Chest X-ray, AP view. Patient: 53 years old, sex F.
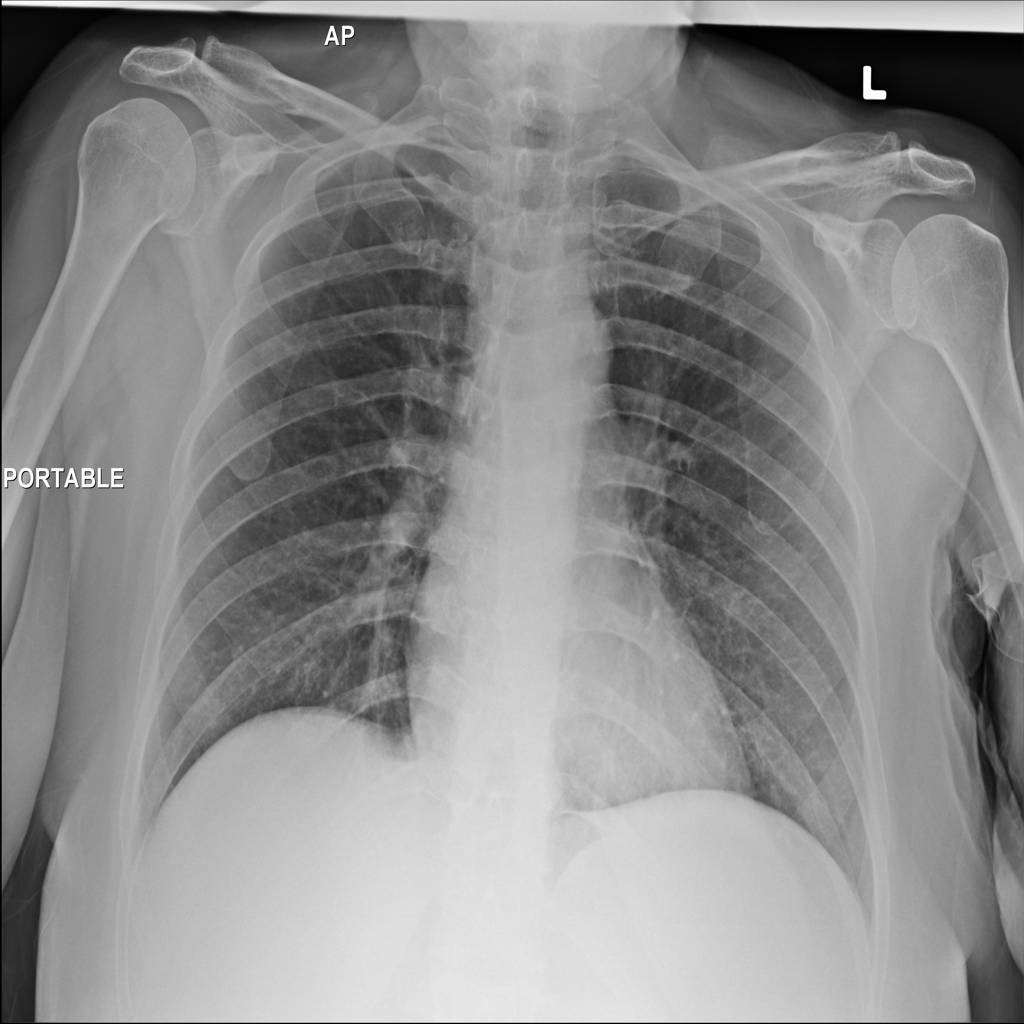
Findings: No Finding